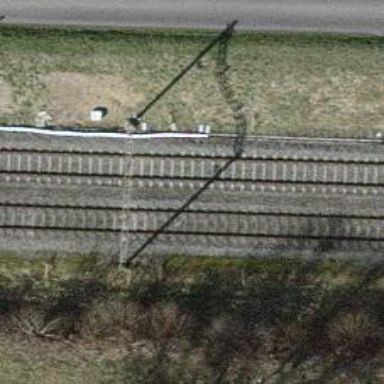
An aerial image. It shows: Railway signal.